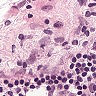
Metastatic tissue present: no